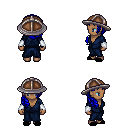
a pixel art fantasy rpg character, female body template, human, dark skin, blue robe, white pants, blue right-swept hairstyle, chain helm, white cloth bracers, black slippers, four views (front, back, left, right), 2x2 character sprite sheet, small pixel art, hard edges, no anti-aliasing